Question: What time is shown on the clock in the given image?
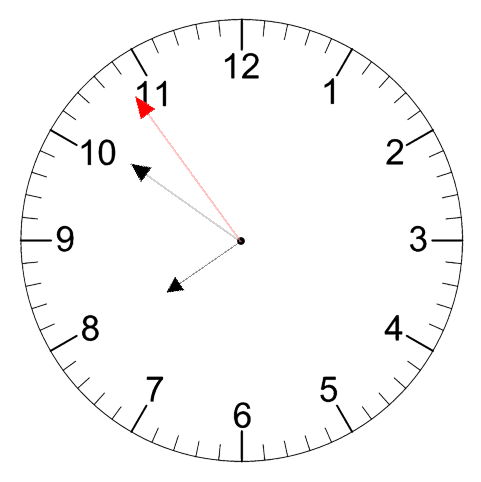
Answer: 07:50:54